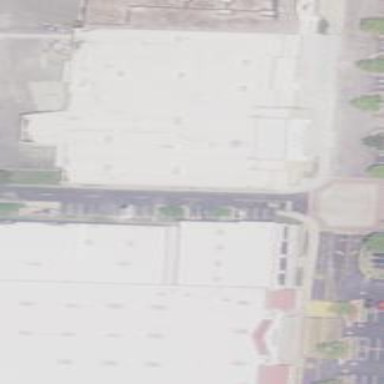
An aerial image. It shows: Retail building.